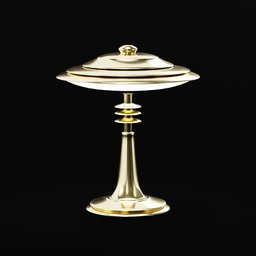
Label: lighting